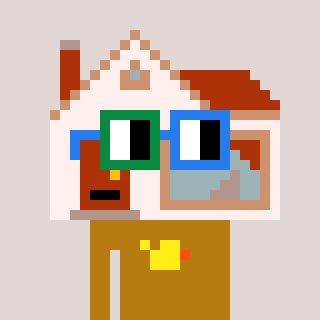
a pixel art character with square green and blue glasses, a house-shaped head and a gold-colored body on a warm background